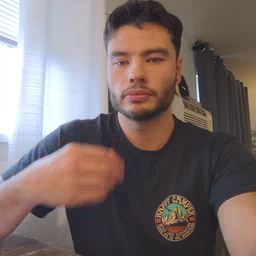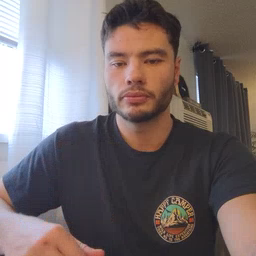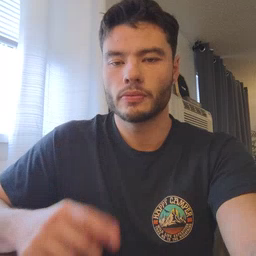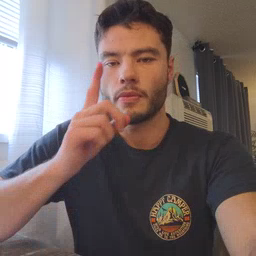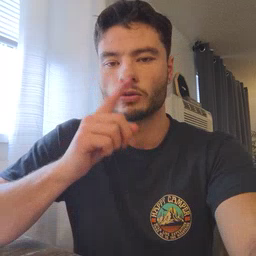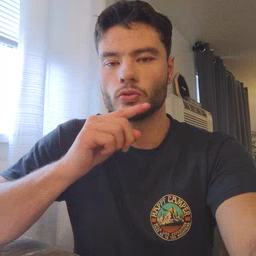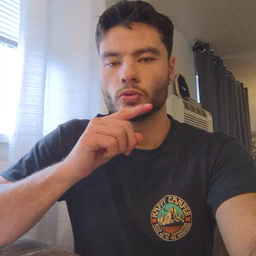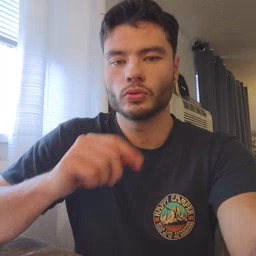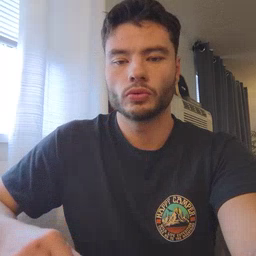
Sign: mouse